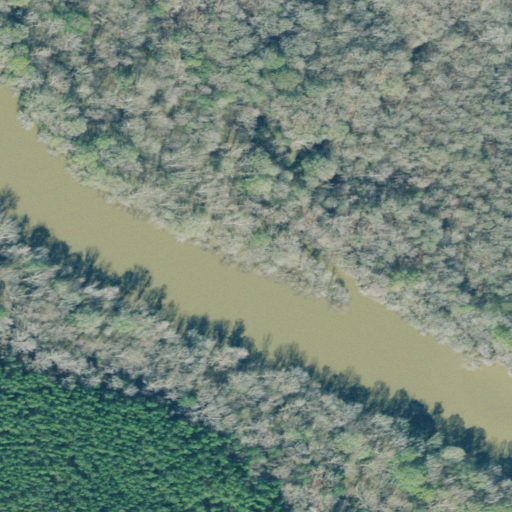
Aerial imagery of bar in Georgia named Boat Ramp Statham Shoals containing woody wetlands, open water, evergreen forest, herbaceous wetlands, and open development